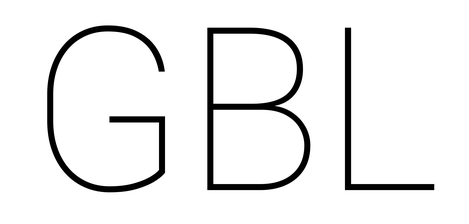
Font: Roboto_Thin